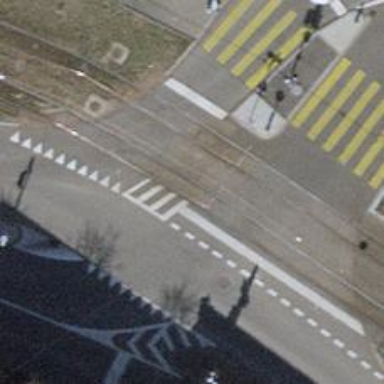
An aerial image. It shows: Tram level crossing on railway.